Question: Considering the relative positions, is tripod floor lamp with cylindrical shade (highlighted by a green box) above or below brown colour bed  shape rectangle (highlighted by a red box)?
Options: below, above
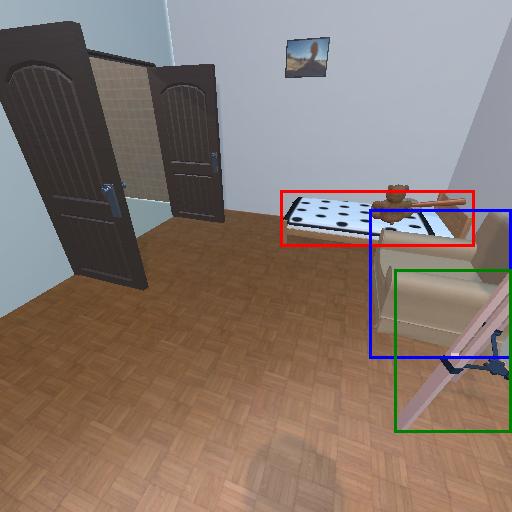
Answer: below